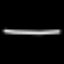
Label: line